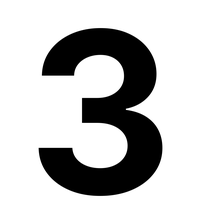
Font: Inter_Bold